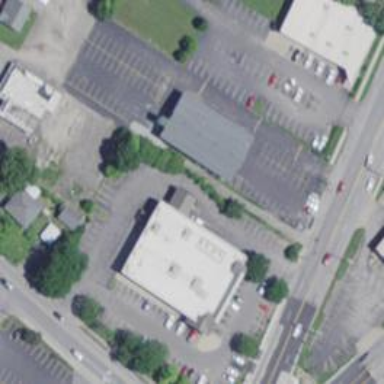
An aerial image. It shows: Pharmacy building providing healthcare services.